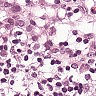
Metastatic tissue present: yes